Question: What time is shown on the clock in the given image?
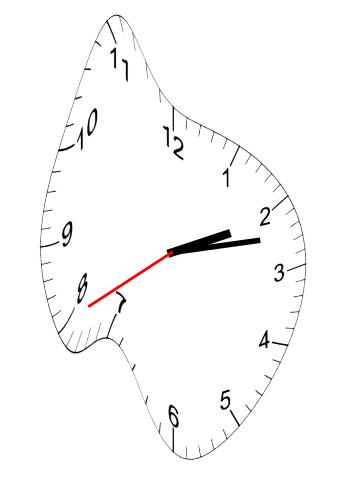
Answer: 02:12:40